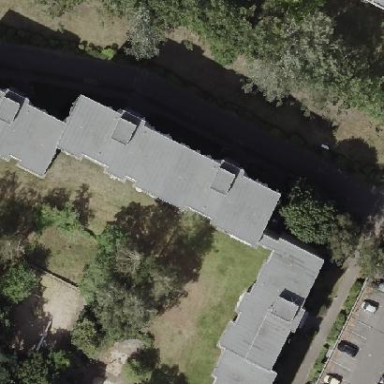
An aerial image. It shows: Apartment building with flat roof.